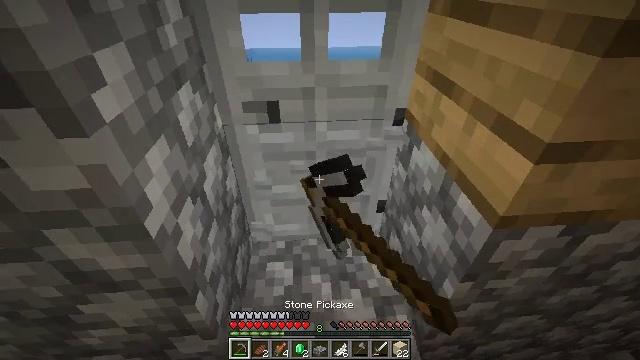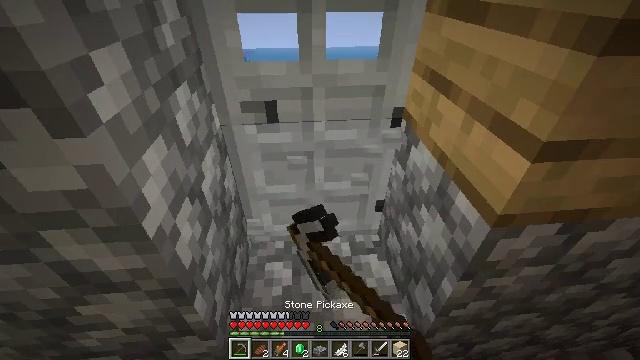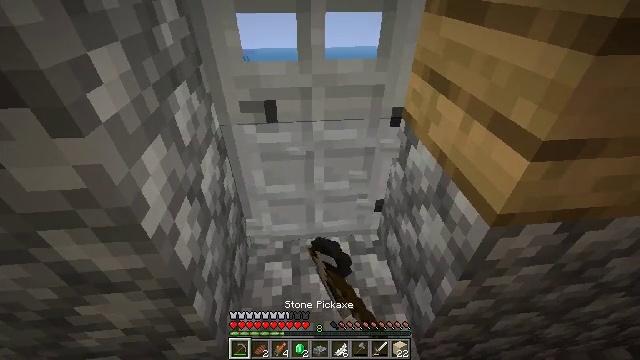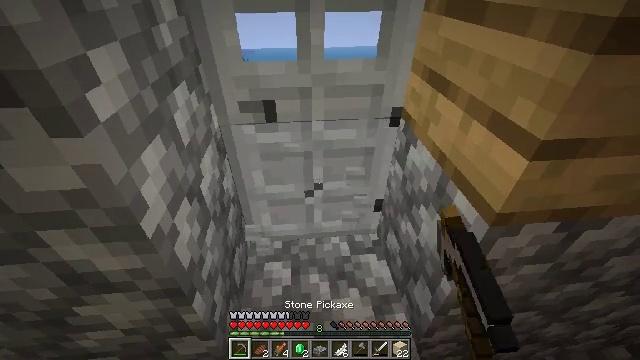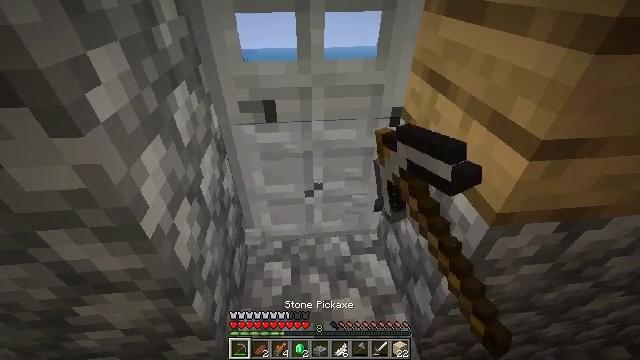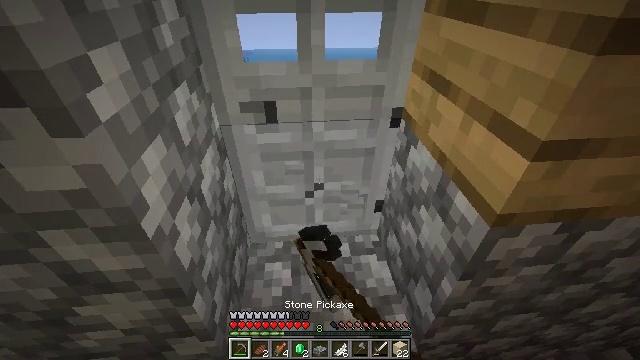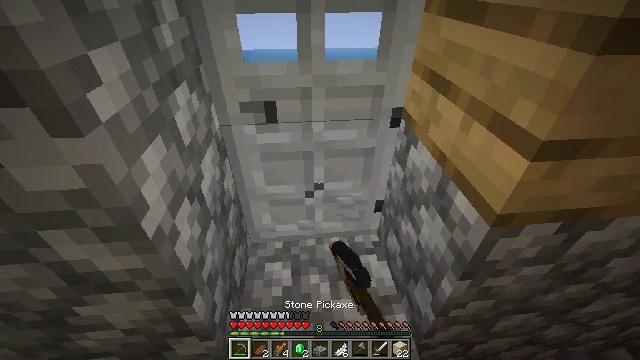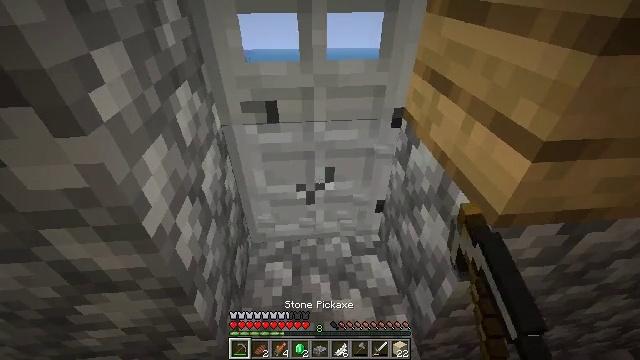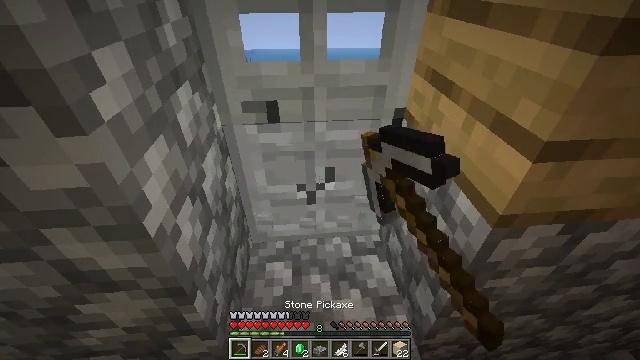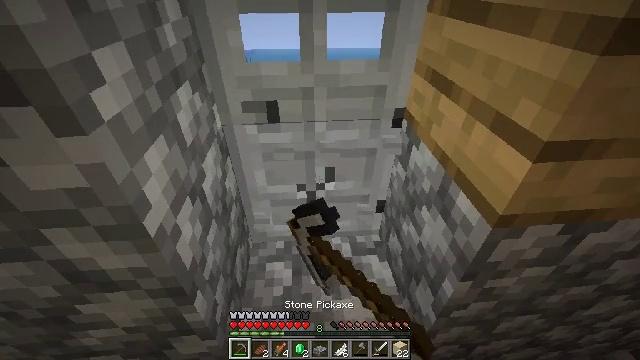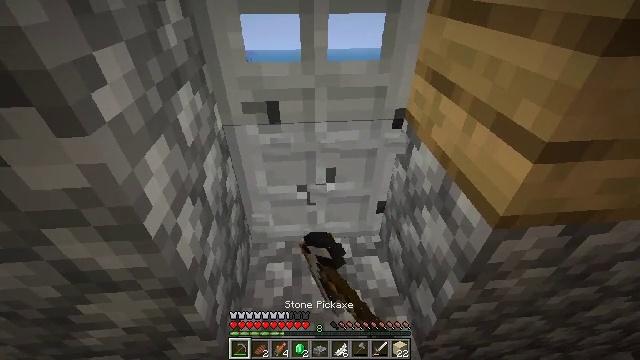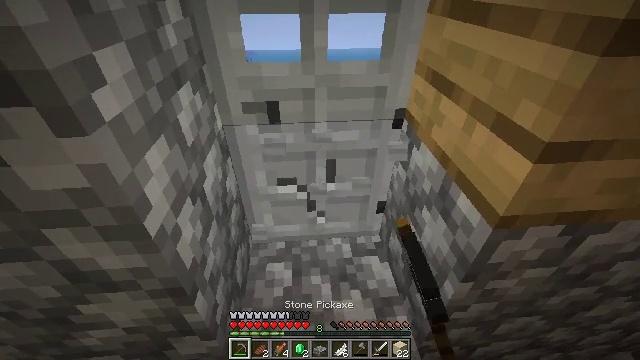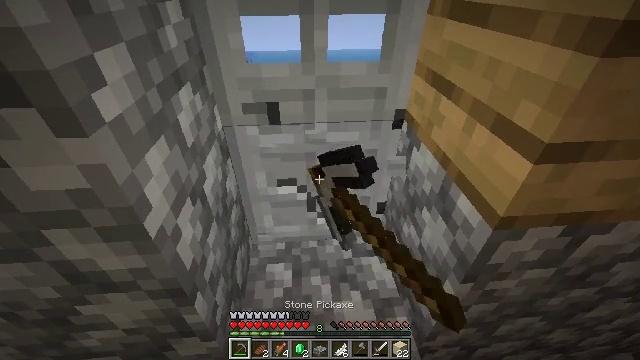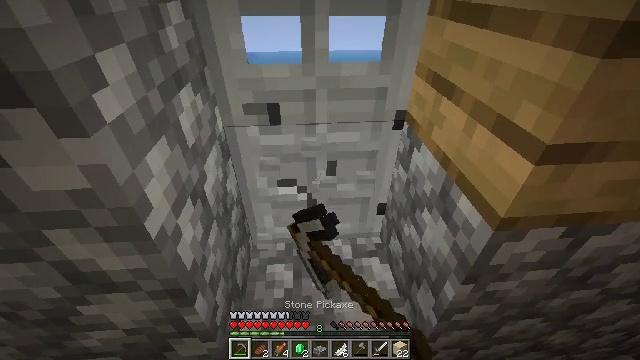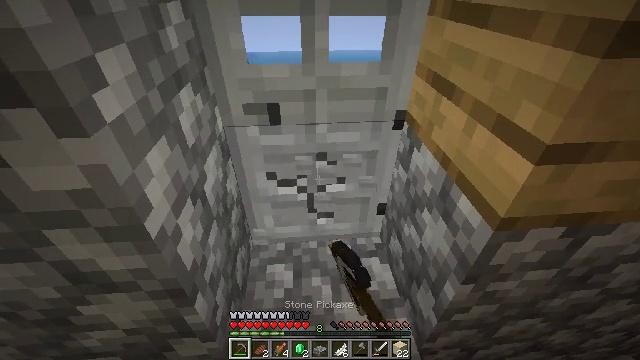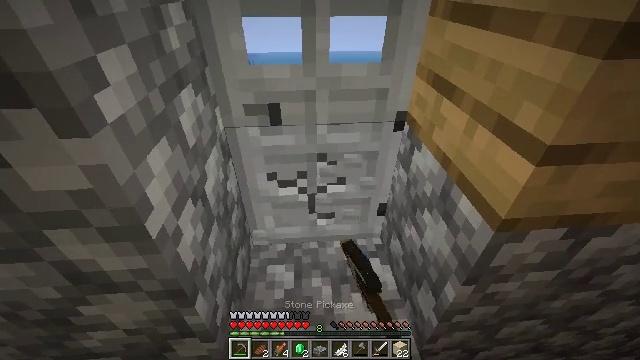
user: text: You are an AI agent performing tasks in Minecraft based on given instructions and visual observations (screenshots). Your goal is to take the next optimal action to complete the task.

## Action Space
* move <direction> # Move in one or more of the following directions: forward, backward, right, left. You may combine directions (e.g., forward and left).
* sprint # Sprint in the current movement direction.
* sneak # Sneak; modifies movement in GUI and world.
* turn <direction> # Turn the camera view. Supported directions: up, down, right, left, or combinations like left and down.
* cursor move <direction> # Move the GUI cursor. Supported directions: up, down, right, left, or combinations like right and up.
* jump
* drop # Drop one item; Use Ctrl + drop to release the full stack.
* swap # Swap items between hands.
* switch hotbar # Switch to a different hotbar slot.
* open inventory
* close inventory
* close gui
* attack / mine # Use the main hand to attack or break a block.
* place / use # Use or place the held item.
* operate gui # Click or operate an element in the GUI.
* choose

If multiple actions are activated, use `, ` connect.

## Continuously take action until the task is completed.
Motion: motion action
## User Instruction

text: Break the iron door.
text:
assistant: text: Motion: attack / mine
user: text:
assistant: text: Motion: attack / mine
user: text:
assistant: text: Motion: attack / mine
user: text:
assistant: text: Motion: attack / mine
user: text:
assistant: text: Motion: attack / mine
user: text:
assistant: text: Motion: attack / mine
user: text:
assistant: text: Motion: attack / mine
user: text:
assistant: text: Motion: attack / mine
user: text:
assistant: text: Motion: attack / mine
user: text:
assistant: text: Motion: attack / mine
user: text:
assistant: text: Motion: attack / mine
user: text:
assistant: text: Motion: attack / mine
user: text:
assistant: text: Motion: attack / mine
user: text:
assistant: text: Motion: attack / mine
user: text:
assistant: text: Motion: attack / mine
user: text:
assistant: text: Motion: attack / mine
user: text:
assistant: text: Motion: attack / mine
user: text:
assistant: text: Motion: turn left, attack / mine
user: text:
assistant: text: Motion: attack / mine
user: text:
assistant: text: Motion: attack / mine
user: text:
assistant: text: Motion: attack / mine
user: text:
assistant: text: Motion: attack / mine
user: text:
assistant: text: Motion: attack / mine
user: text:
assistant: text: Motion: attack / mine
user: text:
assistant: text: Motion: attack / mine
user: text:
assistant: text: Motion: attack / mine
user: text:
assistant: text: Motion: attack / mine
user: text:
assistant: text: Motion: attack / mine
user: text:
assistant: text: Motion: attack / mine
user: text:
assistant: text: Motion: attack / mine